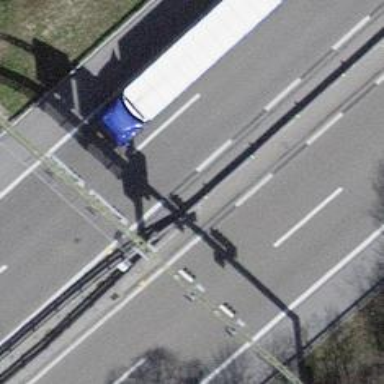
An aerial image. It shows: Gantry structure.